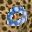
Label: 0